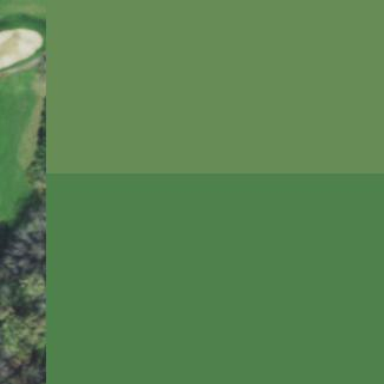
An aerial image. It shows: Scenic golf fairway.